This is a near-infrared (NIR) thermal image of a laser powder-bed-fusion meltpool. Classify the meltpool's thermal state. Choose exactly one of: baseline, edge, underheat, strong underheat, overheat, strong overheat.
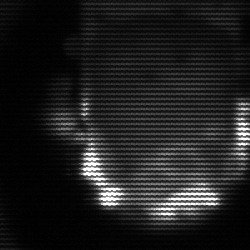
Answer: baseline